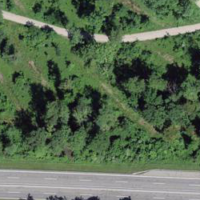
EUNIS habitat code: 44
Species observed at this site:
Juglans regia